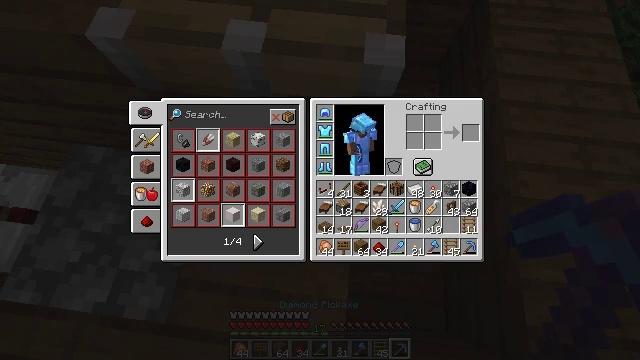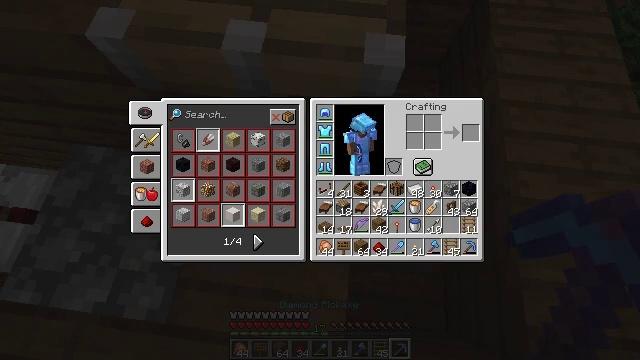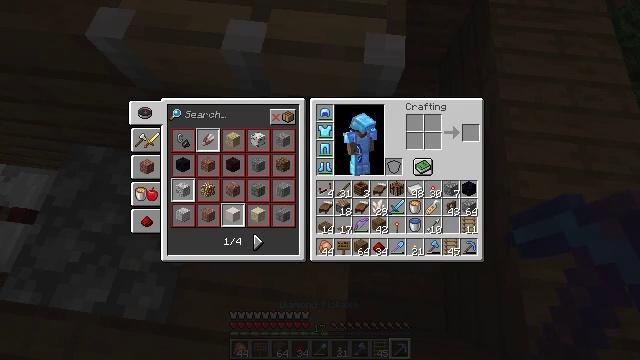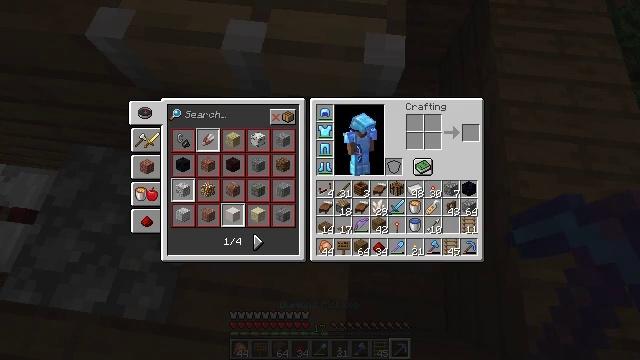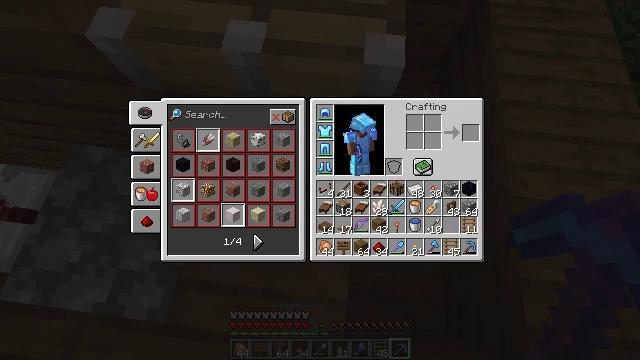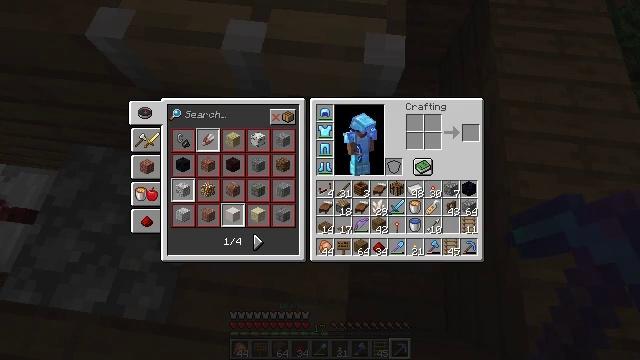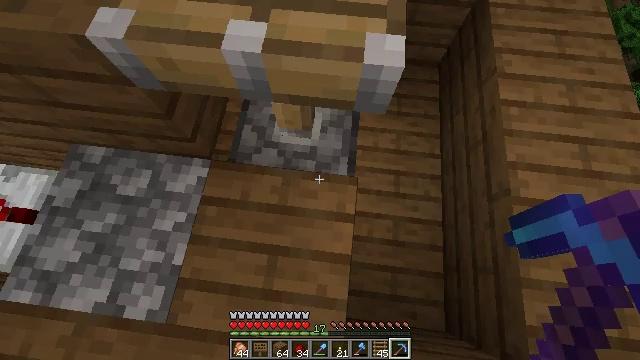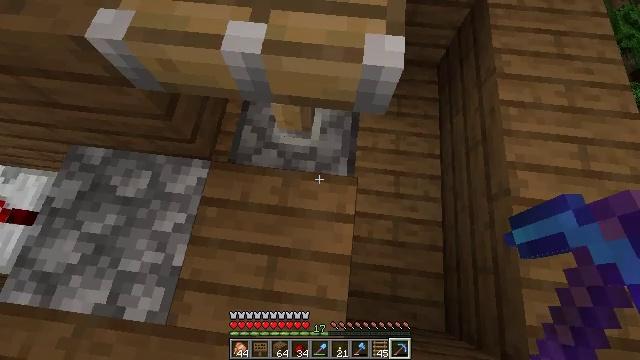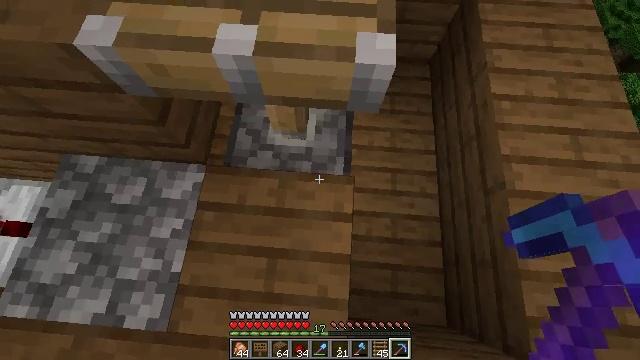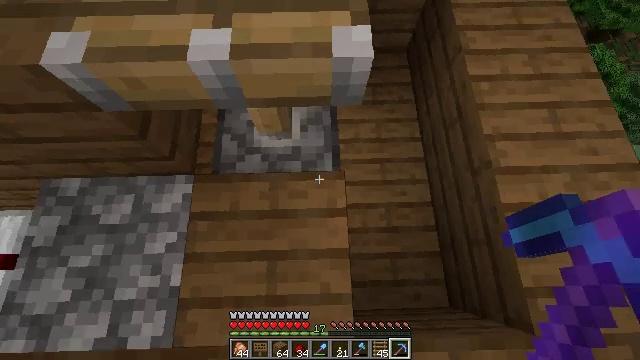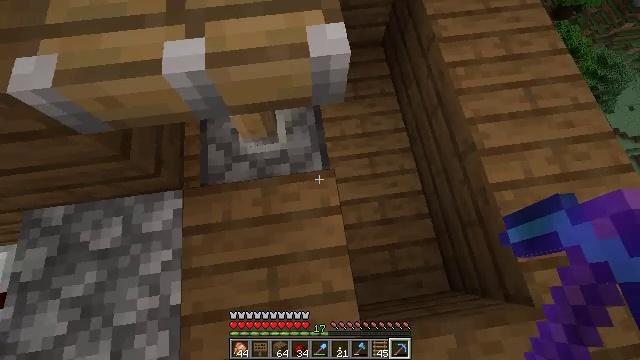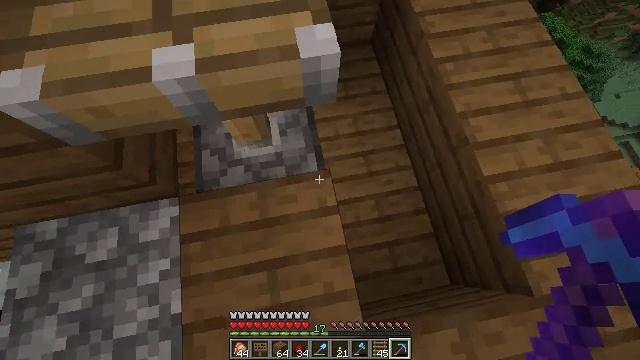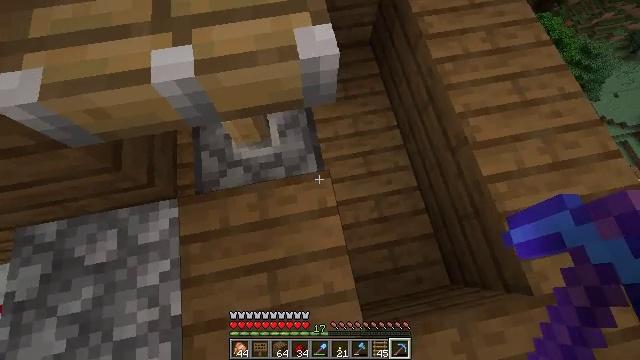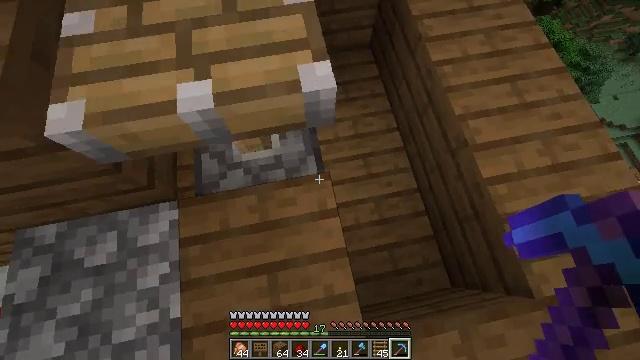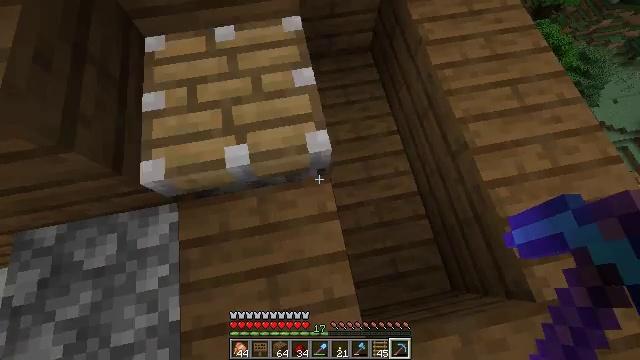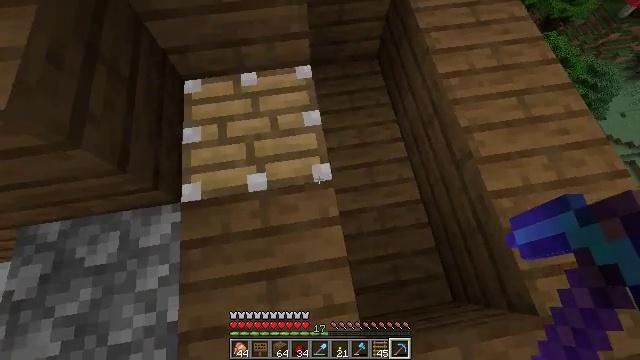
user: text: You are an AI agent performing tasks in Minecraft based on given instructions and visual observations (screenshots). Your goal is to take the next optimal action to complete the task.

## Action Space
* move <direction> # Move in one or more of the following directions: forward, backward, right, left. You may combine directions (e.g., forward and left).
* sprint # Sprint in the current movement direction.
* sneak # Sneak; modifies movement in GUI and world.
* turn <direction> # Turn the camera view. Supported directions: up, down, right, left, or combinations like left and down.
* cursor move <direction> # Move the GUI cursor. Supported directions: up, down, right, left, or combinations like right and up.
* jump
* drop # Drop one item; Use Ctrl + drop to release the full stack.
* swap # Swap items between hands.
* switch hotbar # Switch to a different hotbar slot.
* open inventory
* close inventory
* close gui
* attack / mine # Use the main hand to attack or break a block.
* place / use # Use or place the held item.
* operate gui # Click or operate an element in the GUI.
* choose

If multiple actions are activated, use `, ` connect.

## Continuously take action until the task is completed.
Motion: motion action
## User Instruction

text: Mine the piston from the build.
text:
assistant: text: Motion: no_op
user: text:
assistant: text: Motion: no_op
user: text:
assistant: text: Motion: no_op
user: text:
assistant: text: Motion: no_op
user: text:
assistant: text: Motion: no_op
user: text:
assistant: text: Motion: no_op
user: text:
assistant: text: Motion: no_op
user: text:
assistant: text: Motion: turn right
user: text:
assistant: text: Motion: turn right
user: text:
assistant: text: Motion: turn right
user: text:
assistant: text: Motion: turn right
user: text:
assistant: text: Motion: no_op
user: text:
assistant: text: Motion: no_op
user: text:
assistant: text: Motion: no_op
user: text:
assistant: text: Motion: turn left and up
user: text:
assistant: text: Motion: turn left and up
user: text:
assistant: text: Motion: turn left and up
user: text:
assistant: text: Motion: turn left and up
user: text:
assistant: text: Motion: move forward, turn left
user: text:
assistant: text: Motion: move forward, turn left
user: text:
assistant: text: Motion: move forward, turn left and down
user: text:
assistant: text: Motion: turn left and down, attack / mine
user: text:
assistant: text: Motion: attack / mine
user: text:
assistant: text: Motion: attack / mine
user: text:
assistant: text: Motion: attack / mine
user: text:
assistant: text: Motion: attack / mine
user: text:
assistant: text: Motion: attack / mine
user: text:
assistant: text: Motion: attack / mine
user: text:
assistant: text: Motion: attack / mine
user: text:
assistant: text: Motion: attack / mine